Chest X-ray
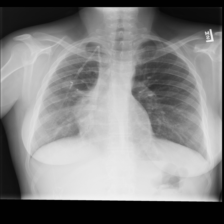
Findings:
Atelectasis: negative
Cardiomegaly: negative
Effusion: negative
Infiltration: negative
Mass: negative
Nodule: negative
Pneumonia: negative
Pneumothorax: negative
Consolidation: negative
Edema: negative
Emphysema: negative
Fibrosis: negative
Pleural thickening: negative
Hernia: negative